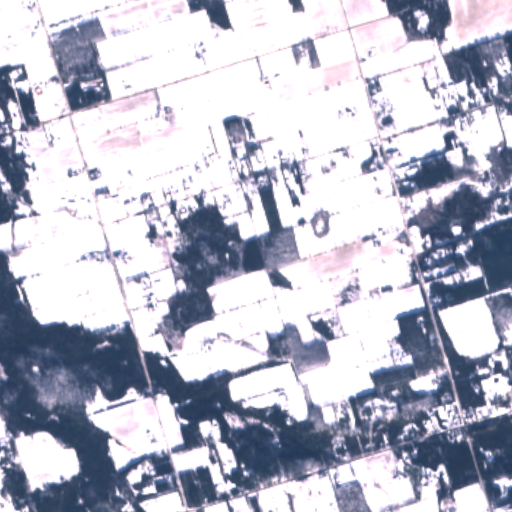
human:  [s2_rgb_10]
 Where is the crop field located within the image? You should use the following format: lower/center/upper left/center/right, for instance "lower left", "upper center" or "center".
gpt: The crop field is located in the upper right of the image.
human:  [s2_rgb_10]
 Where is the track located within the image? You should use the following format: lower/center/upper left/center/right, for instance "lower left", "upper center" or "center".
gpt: The track is located in the center left of the image.
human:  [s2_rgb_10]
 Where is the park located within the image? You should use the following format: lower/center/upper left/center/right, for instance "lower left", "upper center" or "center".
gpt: There is no park in the image.